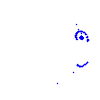
Particle: pion